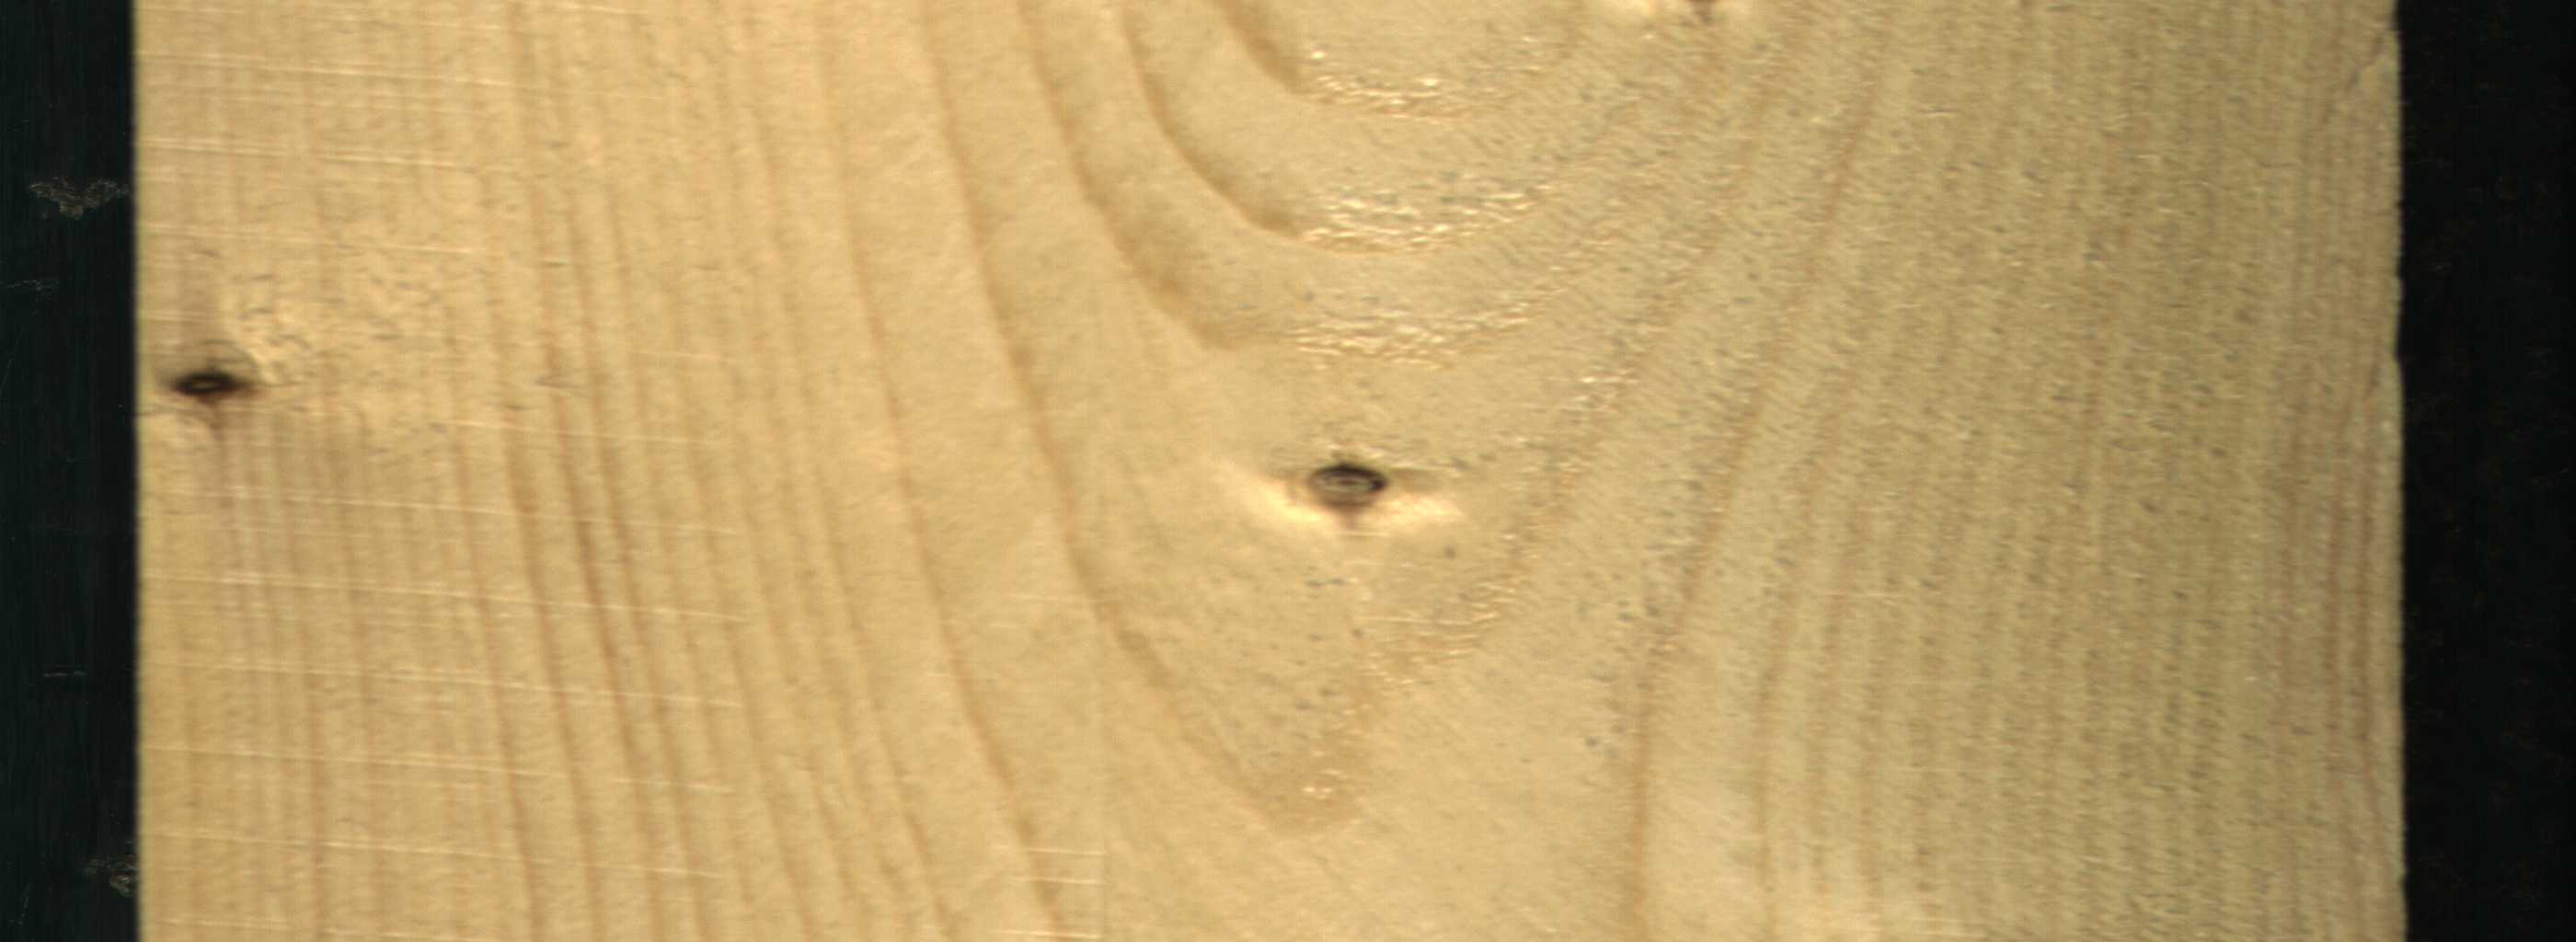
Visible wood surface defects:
Dead_Knot
Live_Knot